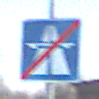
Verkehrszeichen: EndeAutbahn
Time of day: SunriseSunset
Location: Outdoor (Suburban)
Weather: PartlyCloudy
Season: Winter
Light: Natural